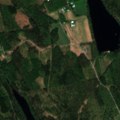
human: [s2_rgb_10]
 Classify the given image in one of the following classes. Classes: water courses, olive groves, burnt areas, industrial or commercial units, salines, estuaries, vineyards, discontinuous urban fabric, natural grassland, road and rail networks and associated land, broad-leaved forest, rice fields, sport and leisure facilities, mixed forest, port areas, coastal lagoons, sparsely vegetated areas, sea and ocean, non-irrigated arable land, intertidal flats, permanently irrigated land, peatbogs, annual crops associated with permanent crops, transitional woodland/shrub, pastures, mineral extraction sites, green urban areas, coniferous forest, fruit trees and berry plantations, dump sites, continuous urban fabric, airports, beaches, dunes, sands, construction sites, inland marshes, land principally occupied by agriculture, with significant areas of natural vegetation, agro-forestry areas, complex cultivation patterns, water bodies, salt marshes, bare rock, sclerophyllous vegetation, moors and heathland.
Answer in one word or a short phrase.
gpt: land principally occupied by agriculture, with significant areas of natural vegetation, broad-leaved forest, mixed forest, water bodies